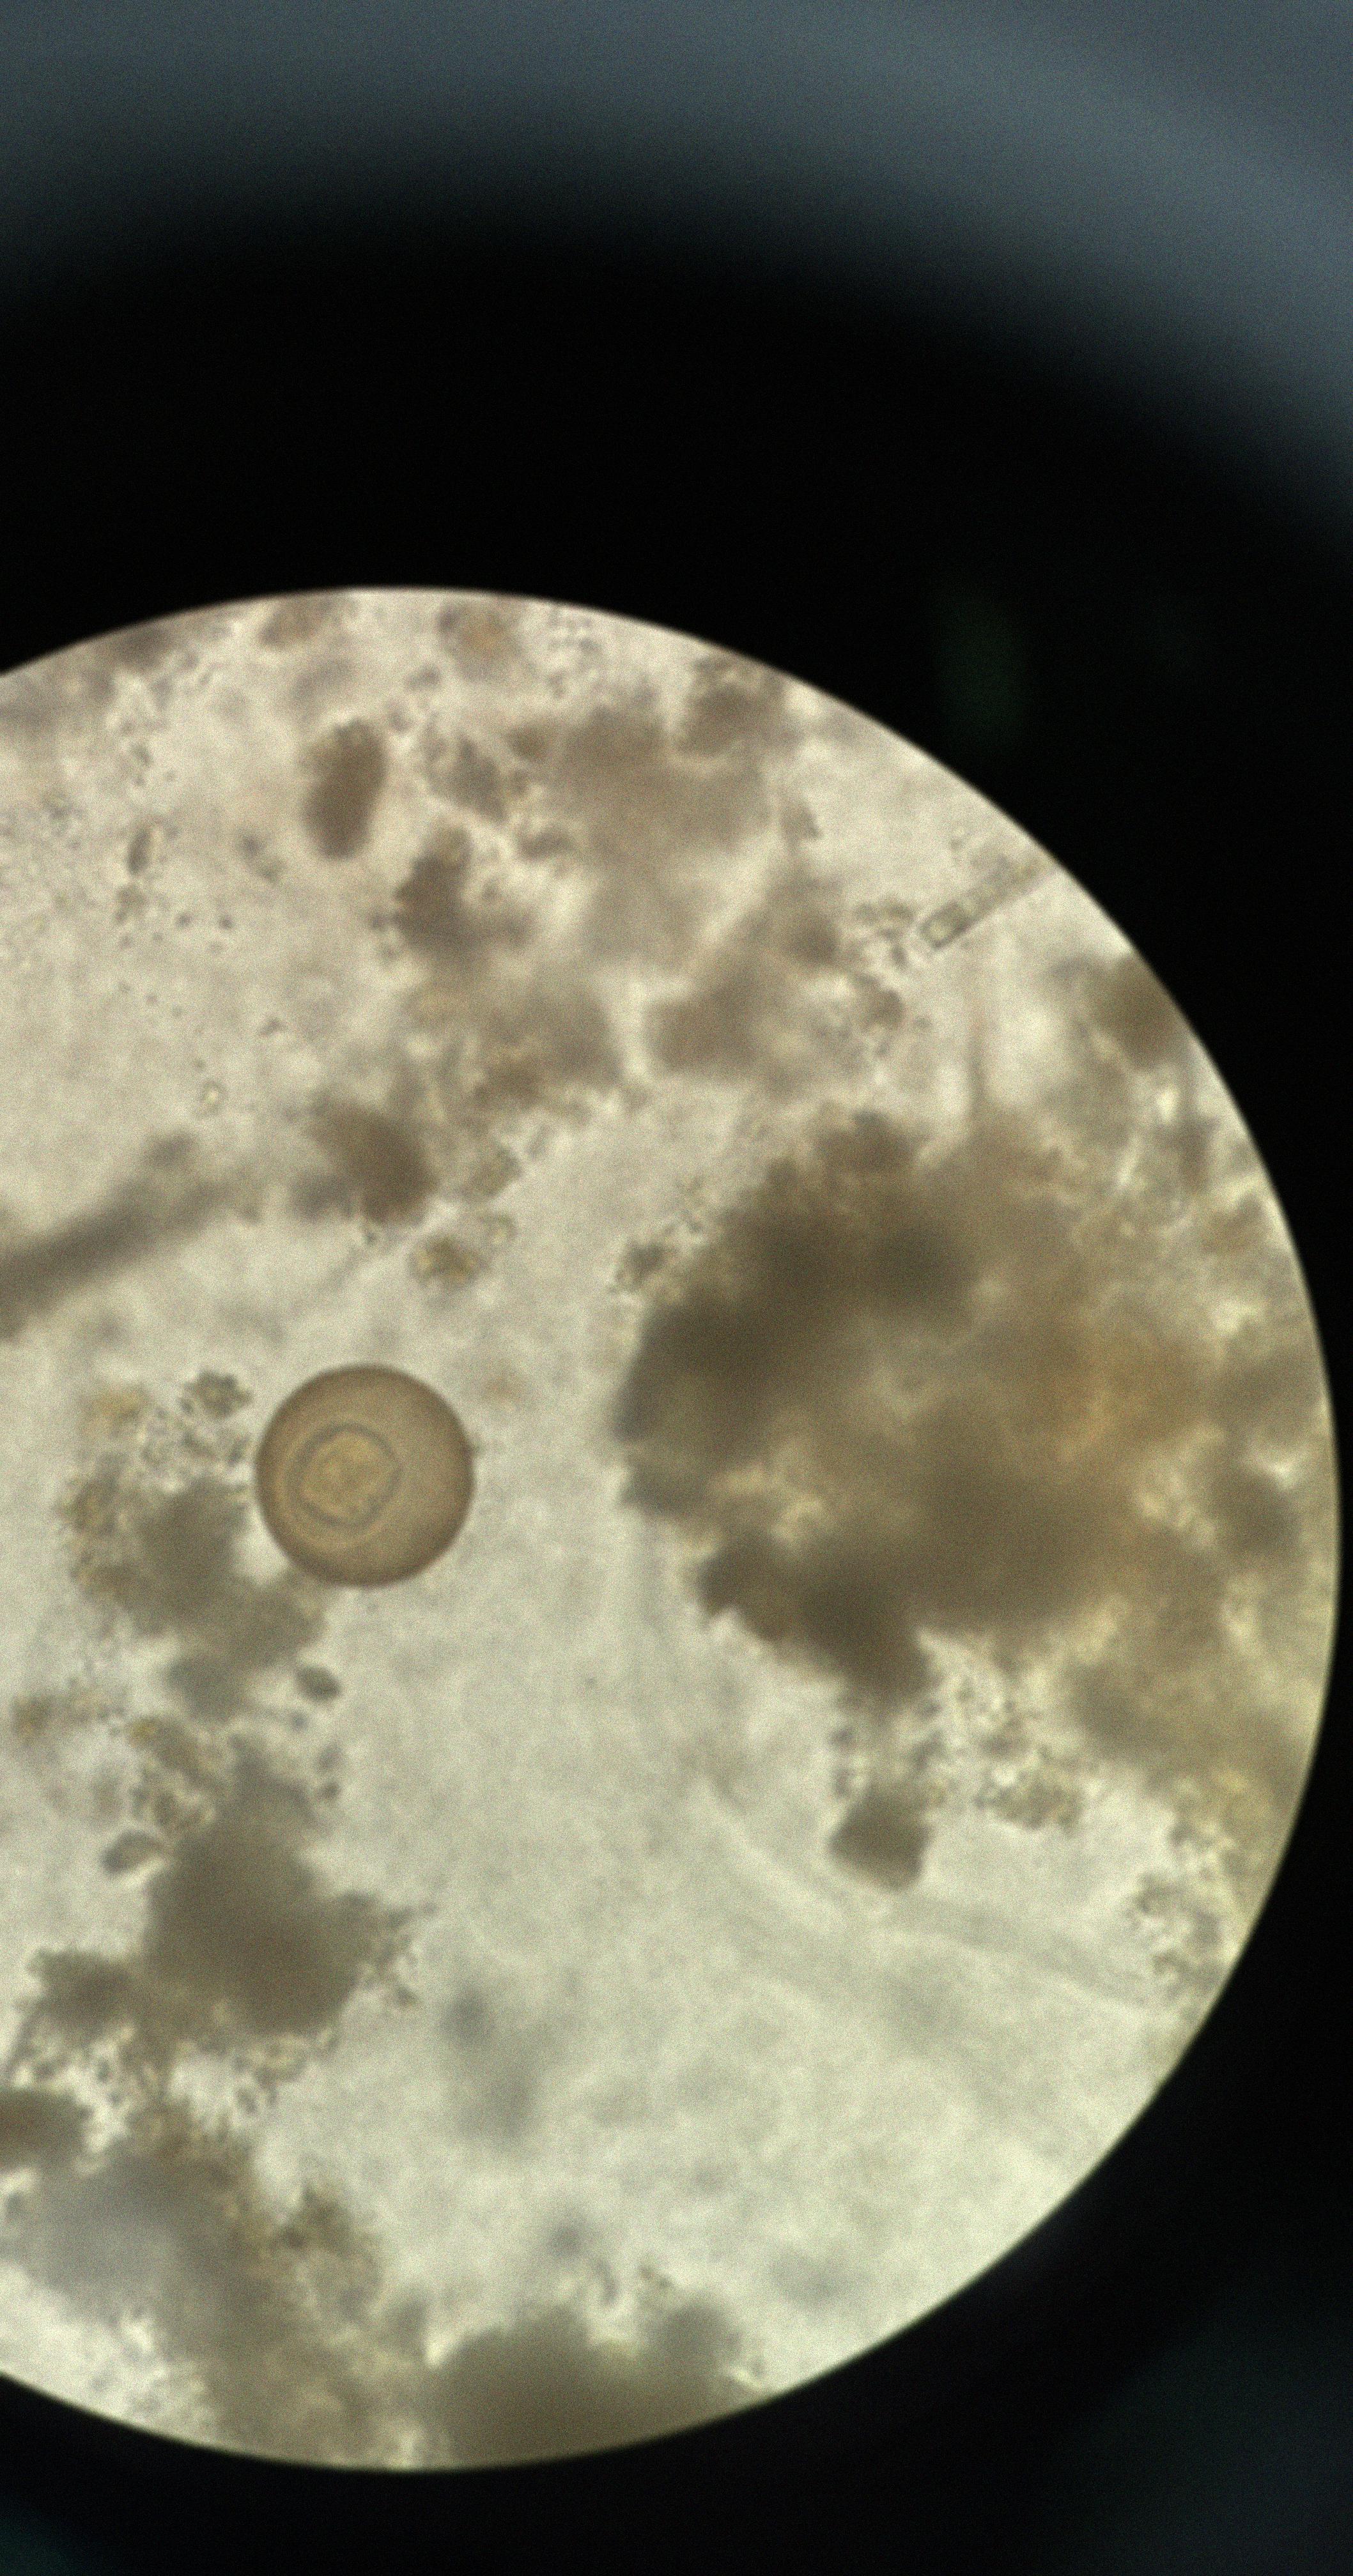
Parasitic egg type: Hymenolepis diminuta